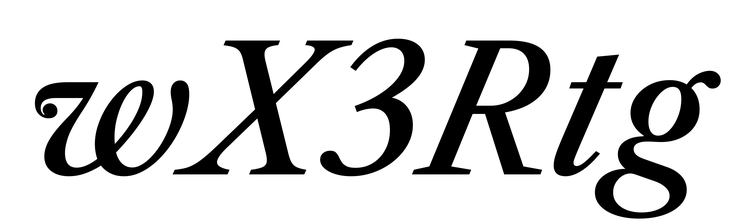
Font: LibreCaslonText-Italic_Medium_Italic